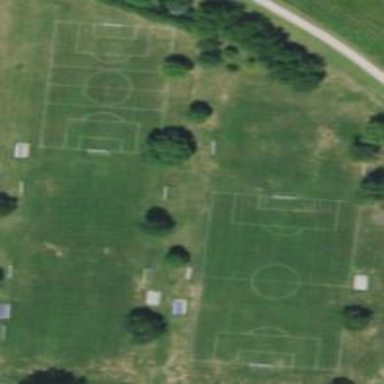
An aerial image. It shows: Grass pitch designated for soccer.